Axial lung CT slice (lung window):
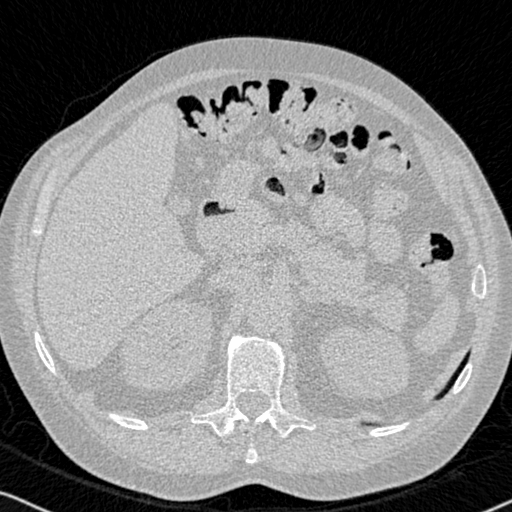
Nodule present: no